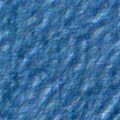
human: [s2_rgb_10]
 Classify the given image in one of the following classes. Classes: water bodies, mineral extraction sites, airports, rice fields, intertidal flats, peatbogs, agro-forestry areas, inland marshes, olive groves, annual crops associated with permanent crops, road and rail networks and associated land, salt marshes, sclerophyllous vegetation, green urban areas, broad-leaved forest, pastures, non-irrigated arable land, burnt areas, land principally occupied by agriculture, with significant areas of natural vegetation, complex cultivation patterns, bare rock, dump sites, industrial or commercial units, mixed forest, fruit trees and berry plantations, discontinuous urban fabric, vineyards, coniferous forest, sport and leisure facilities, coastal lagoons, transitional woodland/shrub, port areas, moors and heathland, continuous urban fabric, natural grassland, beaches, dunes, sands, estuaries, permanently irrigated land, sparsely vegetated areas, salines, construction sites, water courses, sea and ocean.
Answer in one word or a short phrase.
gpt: sea and ocean